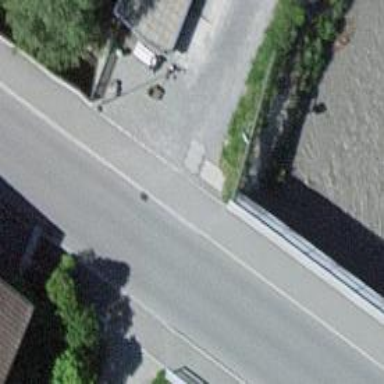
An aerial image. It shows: Residential road with asphalt surface and sidewalk on the left.